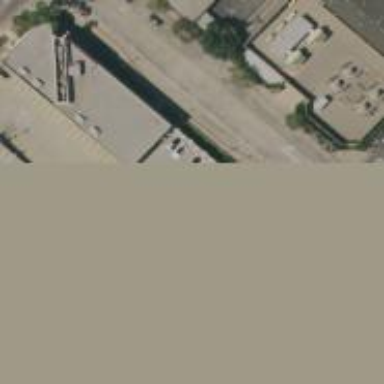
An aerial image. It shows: Theatre building.